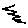
Label: zigzag